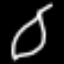
Label: leaf